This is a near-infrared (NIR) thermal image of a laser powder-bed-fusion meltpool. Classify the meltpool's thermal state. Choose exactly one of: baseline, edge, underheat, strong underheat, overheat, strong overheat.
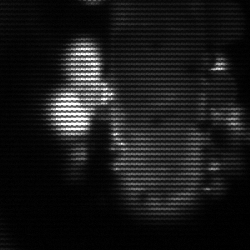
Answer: strong underheat